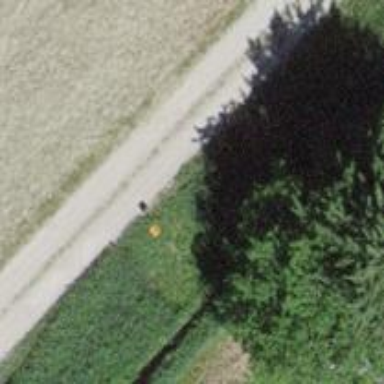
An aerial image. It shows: Pole with roofed pipeline marker.